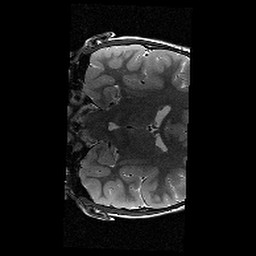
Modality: T2w
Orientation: coronal
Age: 9
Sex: female
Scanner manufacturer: siemens
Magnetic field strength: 3 T
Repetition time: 9.23 s
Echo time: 0.067 s